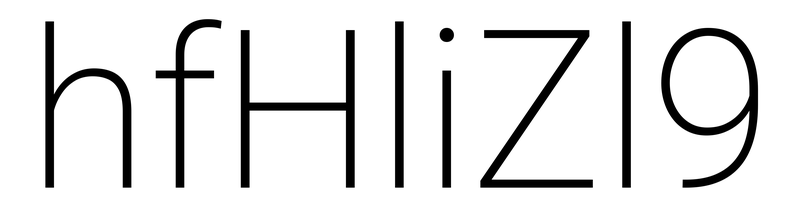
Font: Roboto_ExtraLight